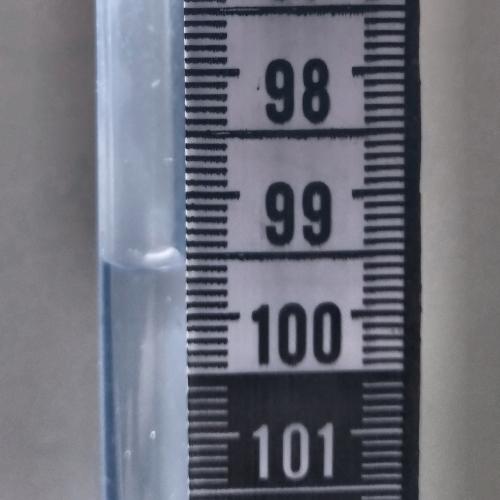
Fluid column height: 99.6 cm